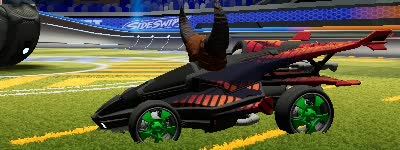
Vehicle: aftershock